Field crop: maize
Growth stage: 1
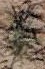
Species: salsola